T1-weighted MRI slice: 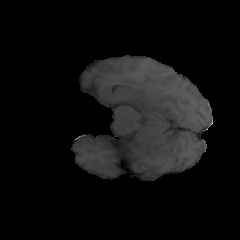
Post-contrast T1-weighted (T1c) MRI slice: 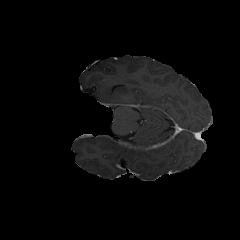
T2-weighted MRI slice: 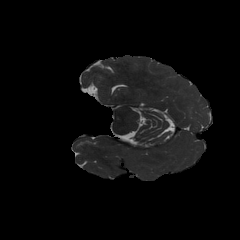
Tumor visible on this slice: no